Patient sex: M
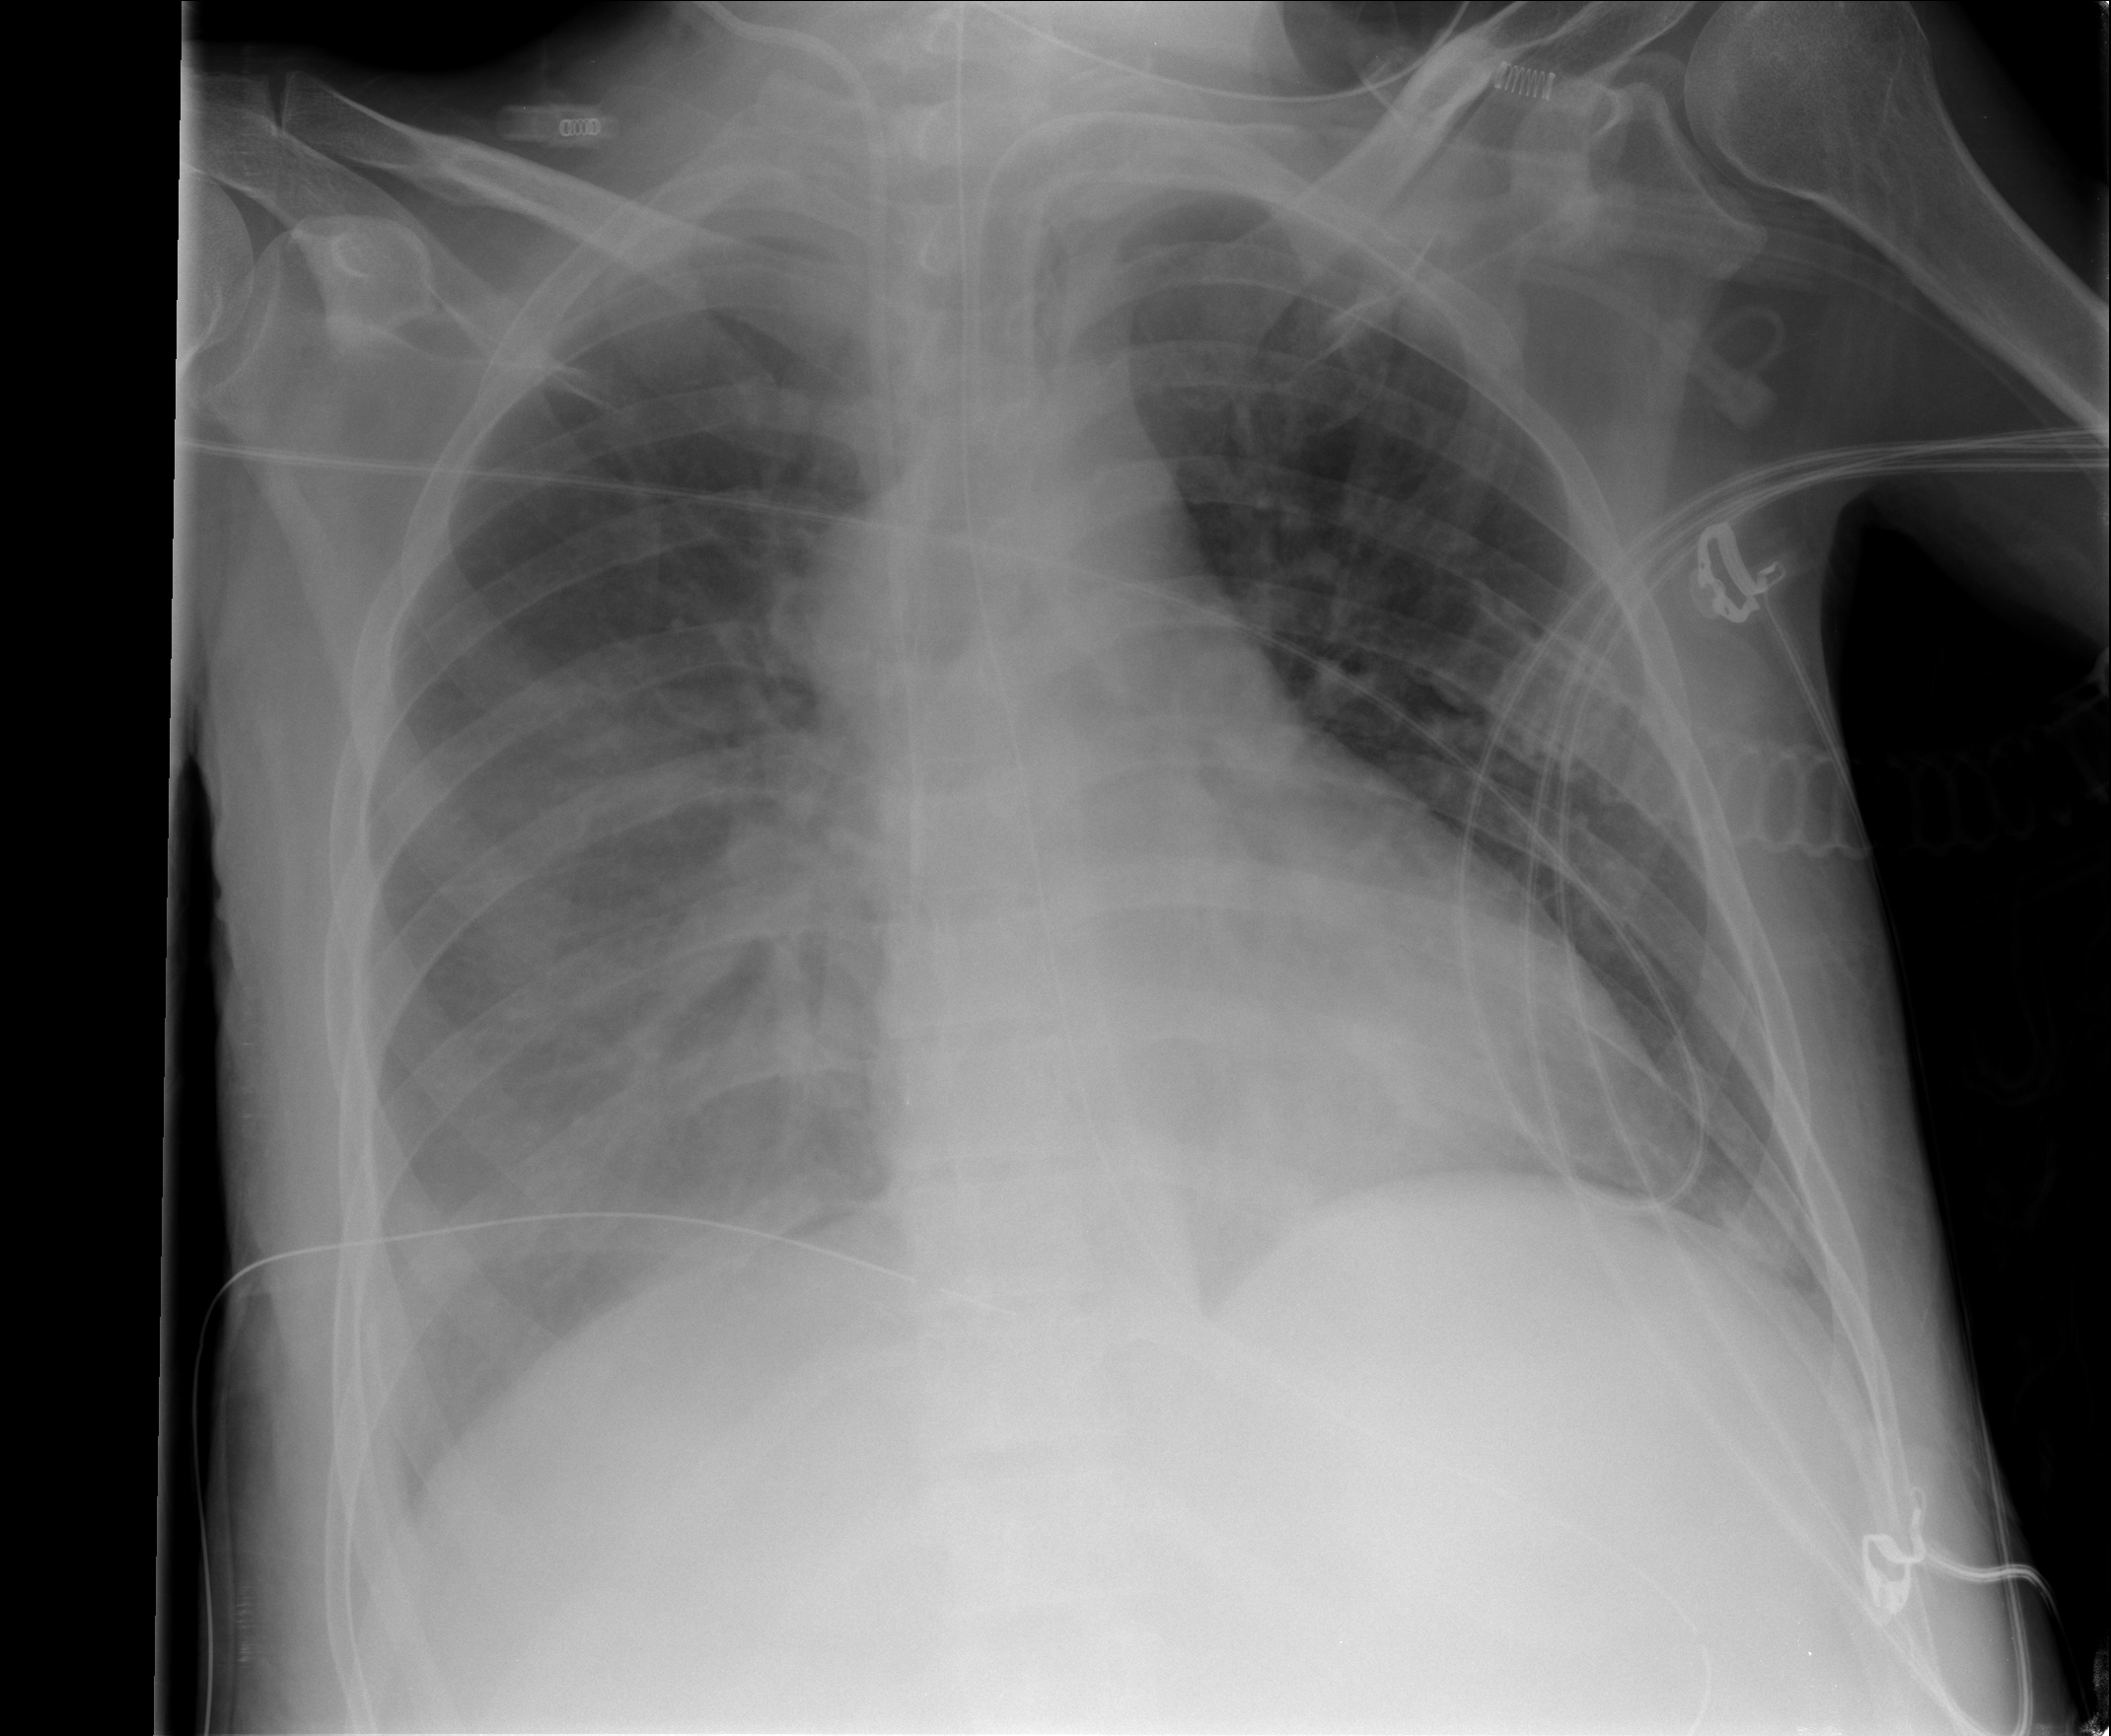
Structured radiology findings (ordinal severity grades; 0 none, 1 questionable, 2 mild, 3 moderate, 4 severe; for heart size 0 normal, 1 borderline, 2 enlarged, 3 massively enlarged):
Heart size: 1
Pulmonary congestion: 0
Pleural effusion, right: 2
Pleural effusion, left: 0
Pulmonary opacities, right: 0
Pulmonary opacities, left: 0
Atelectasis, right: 2
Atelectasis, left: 2